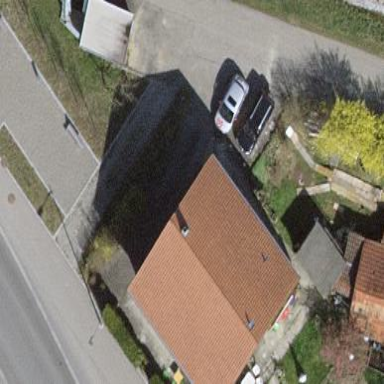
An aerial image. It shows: Detached building.